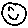
Label: smiley face